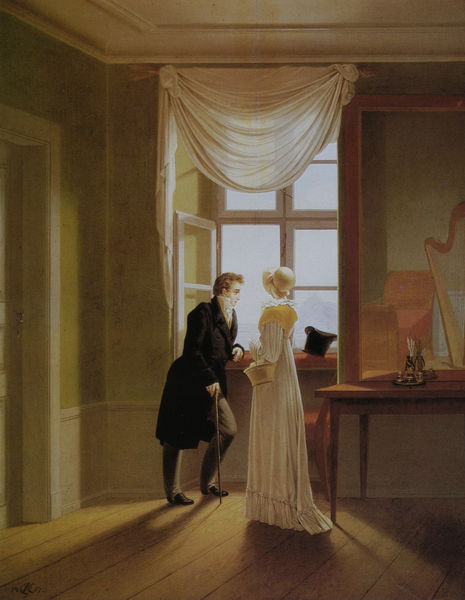
Titel: Paar am Fenster
Künstler: Georg Friedrich Kersting
Standort: Schweinfurt
Institution: Sammlung Georg Schäfer
Schlagwörter: gemälde, himmel, mann, schatten, umhang, weiß, gelb, grün, braun, elegant, ellbogen, fenster, frau, hell, holz, hut, hüte, kleid, lampe, licht, orange, raum, rücken, schwarz, stuhl, szene, tisch, tür, zimmer, ausblick, dame, rot, gespräch, haube, malerei, zylinder, hemd, kappe, mütze, bluse, falten, knoten, kragen, rahmen, sockel, stehen, herr, innenraum, instrument, möbel, porträt, signatur, spiegel, tischbein, vorhang, öl, spiegelung, sonne, boden, interieur, kostüm, mantel, sessel, decke, innen, paar, musik, england, kontrast, genre, stock, deutschland, taille, rückenansicht, kommode, liebe, ecke, unterhaltung, gehstock, parkett, stab, tag, dielen, friedrich, romantik, lehnen, frack, bordüre, gardine, polster, tapete, holzboden, gerade, draperie, korb, türrahmen, stuck, menzel, lichteinfall, edel, aufstützen, gehrock, hoch, pärchen, fugen, spitzweg, offen, fensterrahmen, tageslicht, rückenfigur, tischbeine, vatermörder, weimar, bürger, stiefel, allegorie, krause, sonnig, fensterbild, biedermeier, liebespaar, verliebt, durchsichtig, fensterbank, fensterbrett, siegel, kersting, antrag, carl, empire, fensterblick, gegenlicht, harfe, körbchen, lackschuhe, volon, goethe, inneraum, klassik, zitter, aube, strock, weimarer klassik, ludwig tieck, tiek, harfezylinder